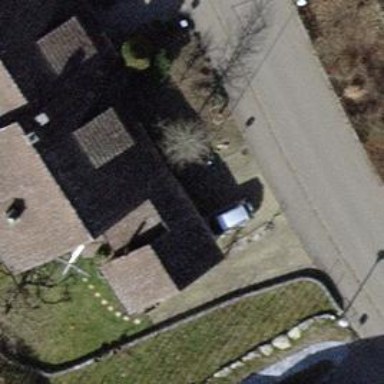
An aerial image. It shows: Semi-detached house with gabled roof.